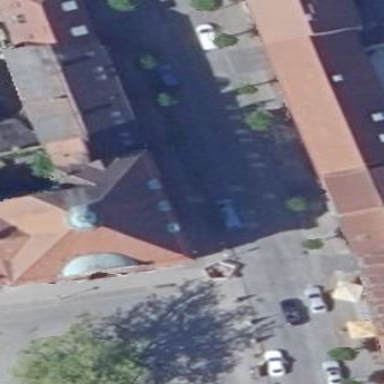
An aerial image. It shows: Historic building.